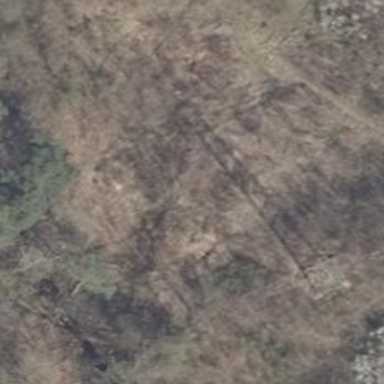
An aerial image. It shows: Abandoned historic railway on embankment.